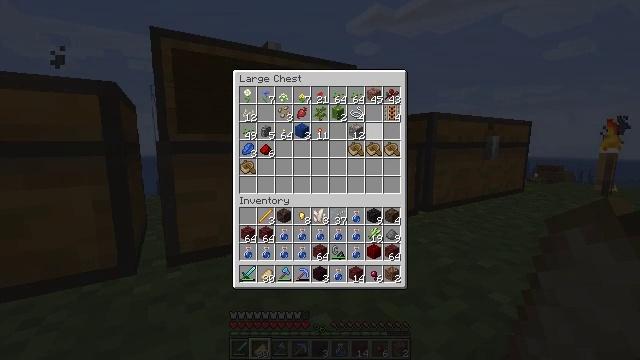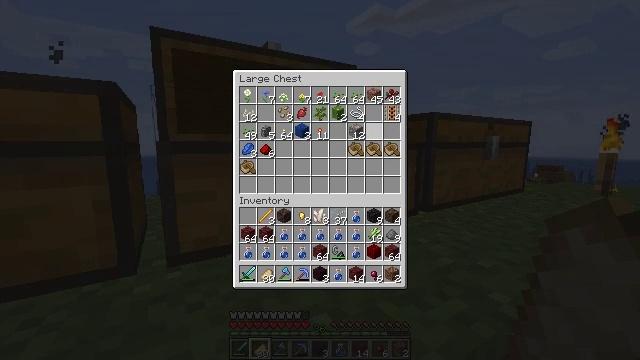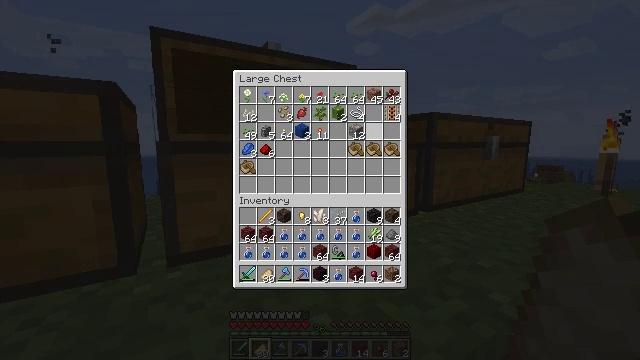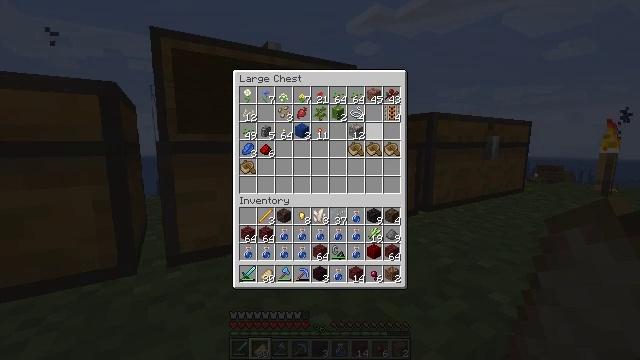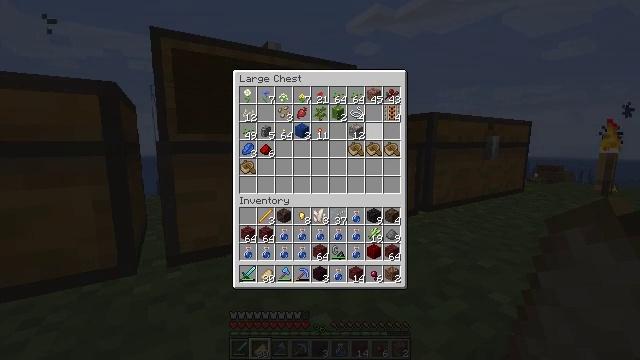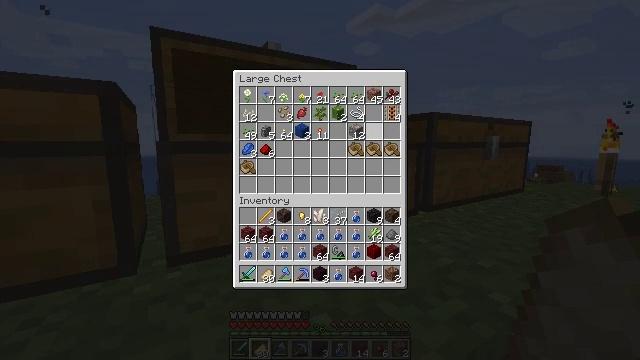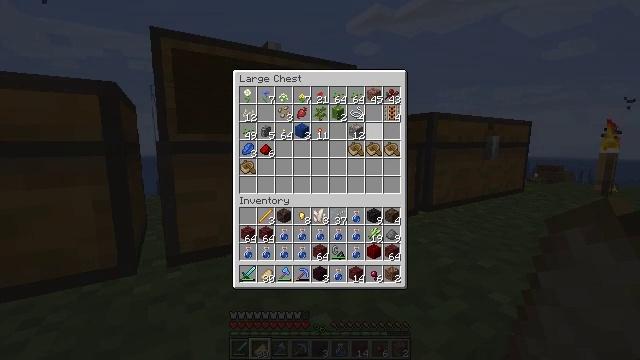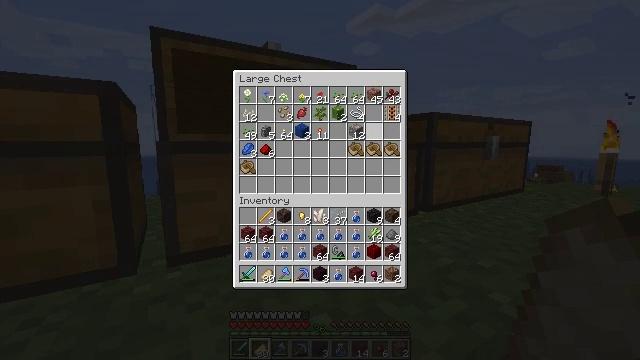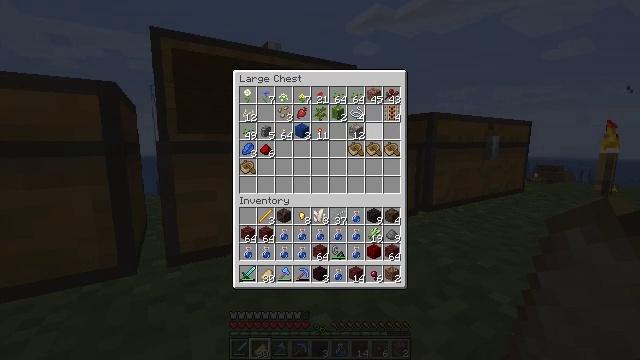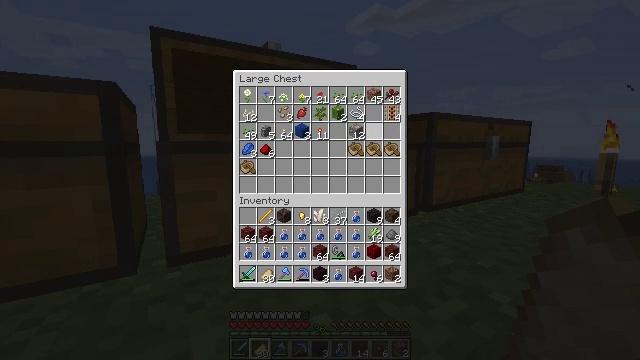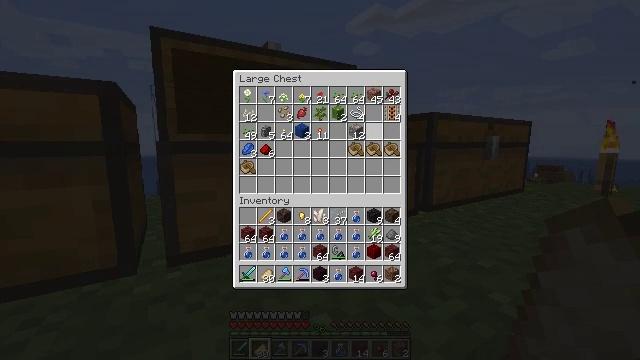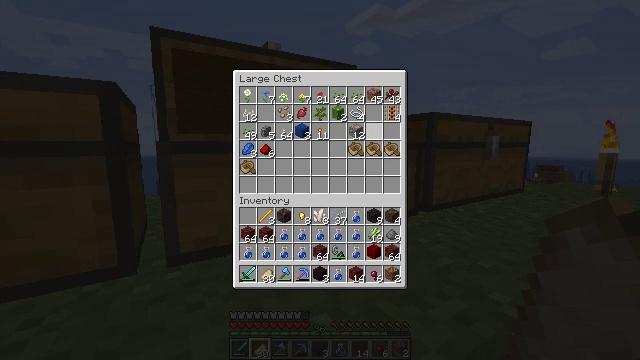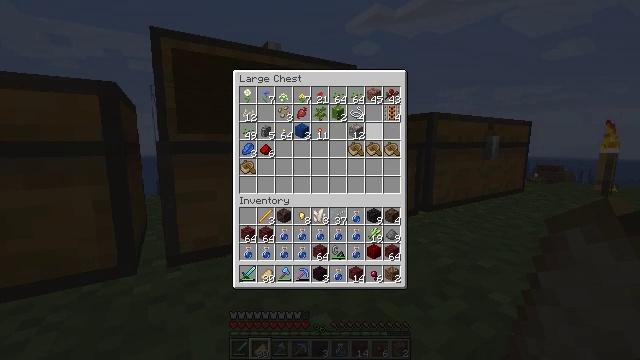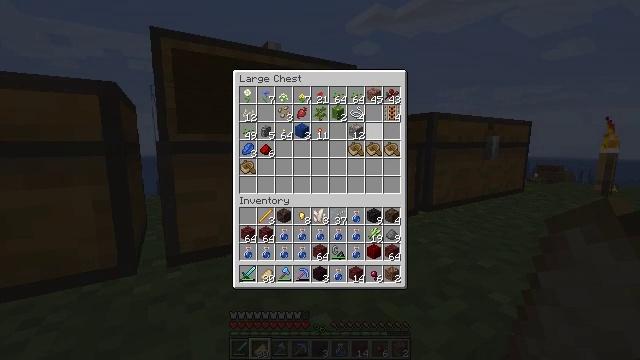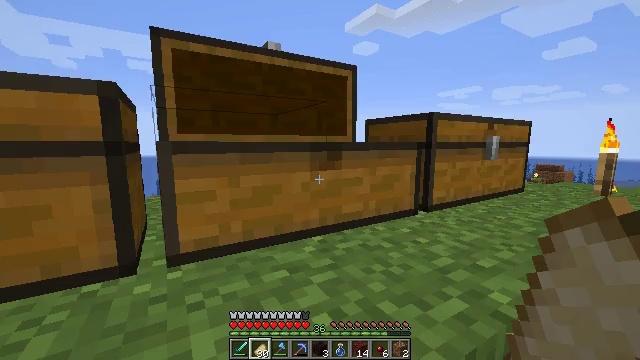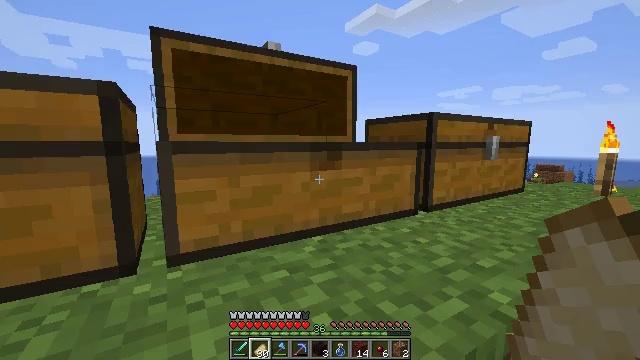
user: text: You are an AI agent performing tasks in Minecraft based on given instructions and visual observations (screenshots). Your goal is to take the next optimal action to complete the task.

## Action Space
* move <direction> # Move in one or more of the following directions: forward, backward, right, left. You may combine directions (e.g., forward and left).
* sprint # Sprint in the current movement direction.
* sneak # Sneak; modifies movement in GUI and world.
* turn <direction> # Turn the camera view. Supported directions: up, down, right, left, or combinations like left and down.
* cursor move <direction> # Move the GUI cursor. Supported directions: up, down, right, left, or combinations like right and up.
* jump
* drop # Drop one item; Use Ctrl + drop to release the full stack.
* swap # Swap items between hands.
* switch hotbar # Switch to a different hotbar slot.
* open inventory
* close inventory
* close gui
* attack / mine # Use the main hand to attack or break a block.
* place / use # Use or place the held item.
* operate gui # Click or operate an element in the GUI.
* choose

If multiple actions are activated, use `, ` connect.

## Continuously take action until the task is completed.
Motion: motion action
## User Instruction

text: Turn sugarcane into sugar.
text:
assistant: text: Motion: sneak
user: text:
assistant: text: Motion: sneak
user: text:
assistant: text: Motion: sneak
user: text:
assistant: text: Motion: sneak
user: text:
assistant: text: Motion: sneak
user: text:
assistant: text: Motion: no_op
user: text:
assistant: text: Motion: no_op
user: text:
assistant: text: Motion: no_op
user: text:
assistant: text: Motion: no_op
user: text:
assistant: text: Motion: no_op
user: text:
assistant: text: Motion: no_op
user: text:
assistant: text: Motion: no_op
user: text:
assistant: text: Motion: no_op
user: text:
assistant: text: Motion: no_op
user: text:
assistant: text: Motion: close gui
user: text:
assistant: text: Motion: turn right
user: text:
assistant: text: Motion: turn right
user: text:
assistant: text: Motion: turn right
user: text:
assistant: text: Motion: turn right and up
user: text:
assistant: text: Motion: turn right
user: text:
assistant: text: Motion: no_op
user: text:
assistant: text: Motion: no_op
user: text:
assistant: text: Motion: no_op
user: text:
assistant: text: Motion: move forward
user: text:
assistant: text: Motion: move forward
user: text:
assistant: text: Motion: move forward
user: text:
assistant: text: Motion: move forward, turn right
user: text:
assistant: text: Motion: move forward, sprint, turn right
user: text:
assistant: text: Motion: move forward, sprint, turn right
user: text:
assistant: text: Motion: move forward, sprint, turn right